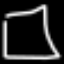
Label: square